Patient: sex F, age 48
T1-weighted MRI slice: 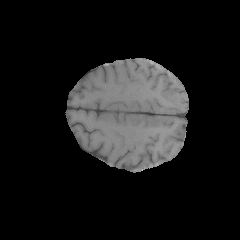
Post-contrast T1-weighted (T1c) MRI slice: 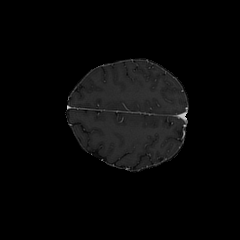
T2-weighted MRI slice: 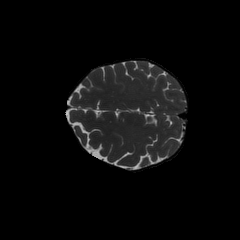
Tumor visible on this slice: no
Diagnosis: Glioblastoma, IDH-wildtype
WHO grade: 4